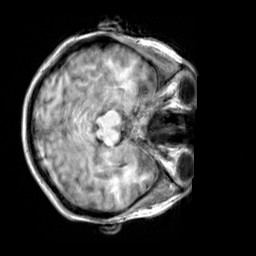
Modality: T1w
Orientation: axial
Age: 22
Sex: female
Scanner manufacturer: siemens
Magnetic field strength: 3 T
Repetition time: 2.3 s
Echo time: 0.00303 s